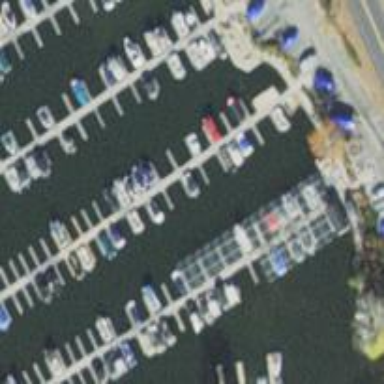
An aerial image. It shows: Man-made pier.